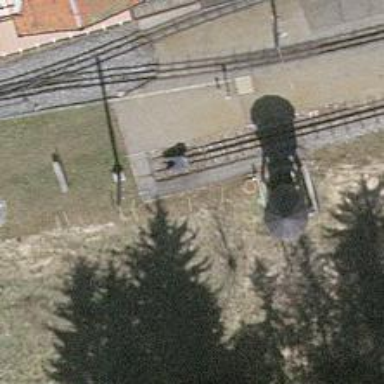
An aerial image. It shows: Railway buffer stop.